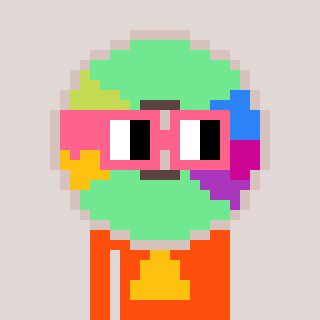
a pixel art character with square pink glasses, a cd-shaped head and a orange-colored body on a warm background